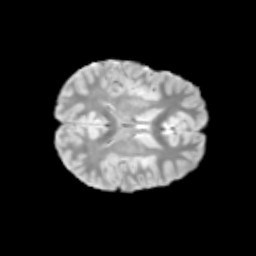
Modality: T2w
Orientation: axial
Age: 10
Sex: male
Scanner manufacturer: siemens
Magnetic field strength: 3 T
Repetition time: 3.8 s
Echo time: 0.07 s